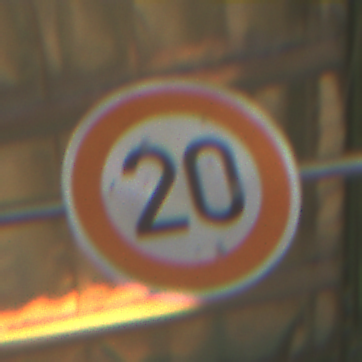
Verkehrszeichen: Geschwindigkeit20
Umgebung: Roofed, Special
Tageszeit: MorningAfternoon
Wetter: NotSpecified
Licht: Artificial
Jahreszeit: NotSpecified
Kontrast: MediumContrast